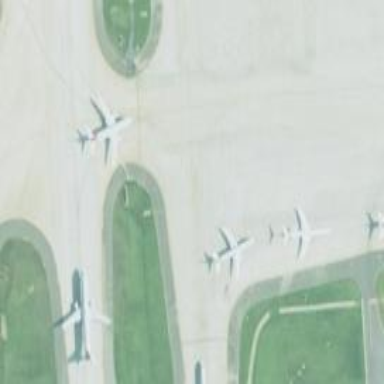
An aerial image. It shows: Image of taxiway at airport.